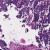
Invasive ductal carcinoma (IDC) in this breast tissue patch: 1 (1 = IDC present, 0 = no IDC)